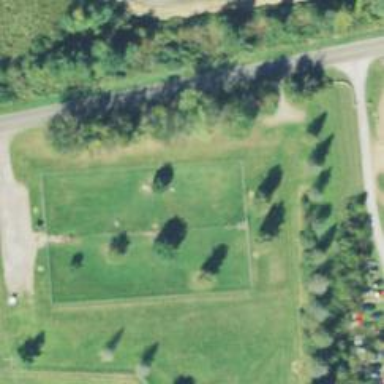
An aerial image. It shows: Dog park for leisure land.